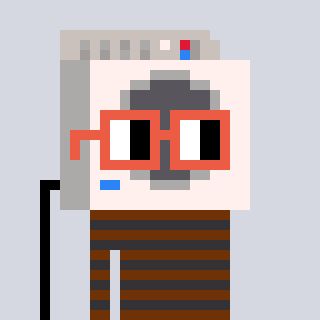
a pixel art character with square orange glasses, a washing machine-shaped head and a grayscale-colored body on a cool background